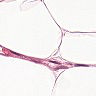
Metastatic tissue present: no